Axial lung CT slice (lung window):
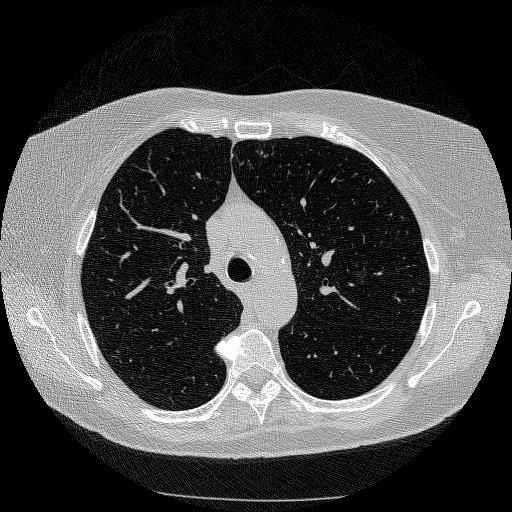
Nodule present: yes
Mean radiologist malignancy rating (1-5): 3